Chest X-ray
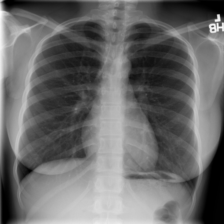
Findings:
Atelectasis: negative
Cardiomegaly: negative
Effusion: negative
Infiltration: negative
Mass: negative
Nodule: negative
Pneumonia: negative
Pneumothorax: negative
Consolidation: negative
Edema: negative
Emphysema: negative
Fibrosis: negative
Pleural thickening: negative
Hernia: negative